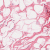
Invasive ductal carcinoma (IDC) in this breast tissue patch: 0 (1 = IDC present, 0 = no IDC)